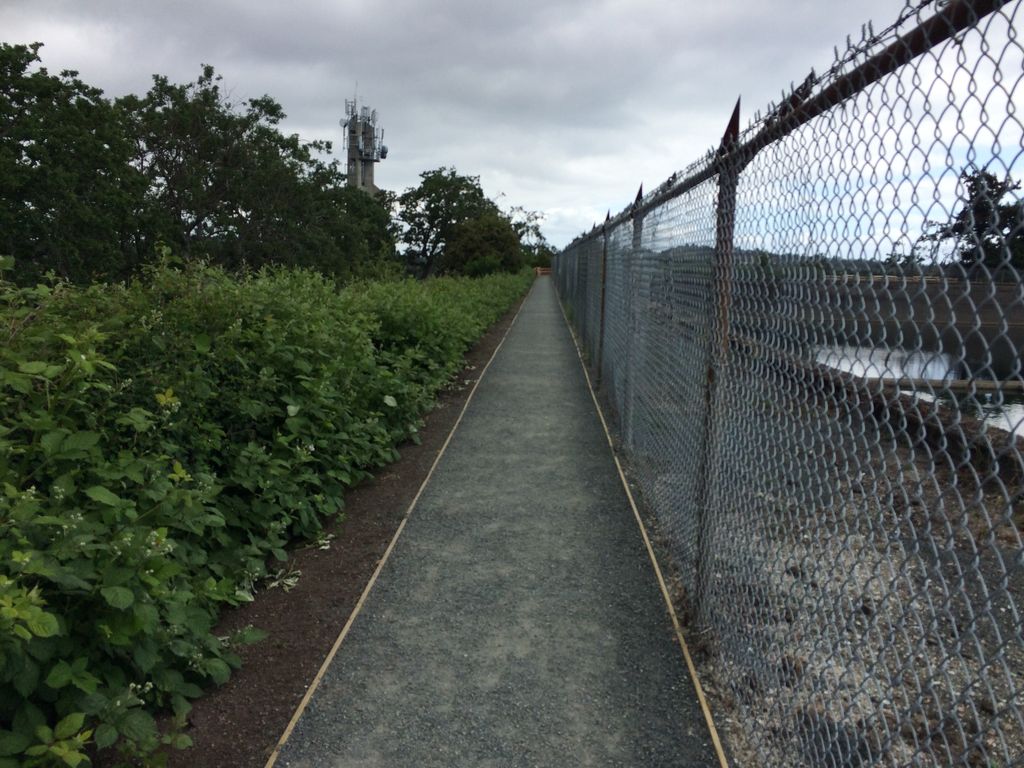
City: victoria